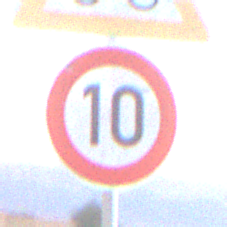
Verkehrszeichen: Geschwindigkeit10
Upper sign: RadverkehrLinks
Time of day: SunriseSunset
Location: Outdoor (RoadRail)
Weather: PartlyCloudy
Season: NotSpecified
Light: Natural